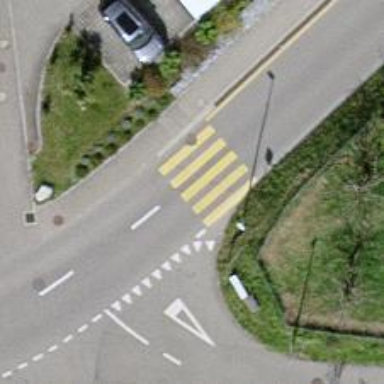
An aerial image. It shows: Uncontrolled zebra crossing on the road.